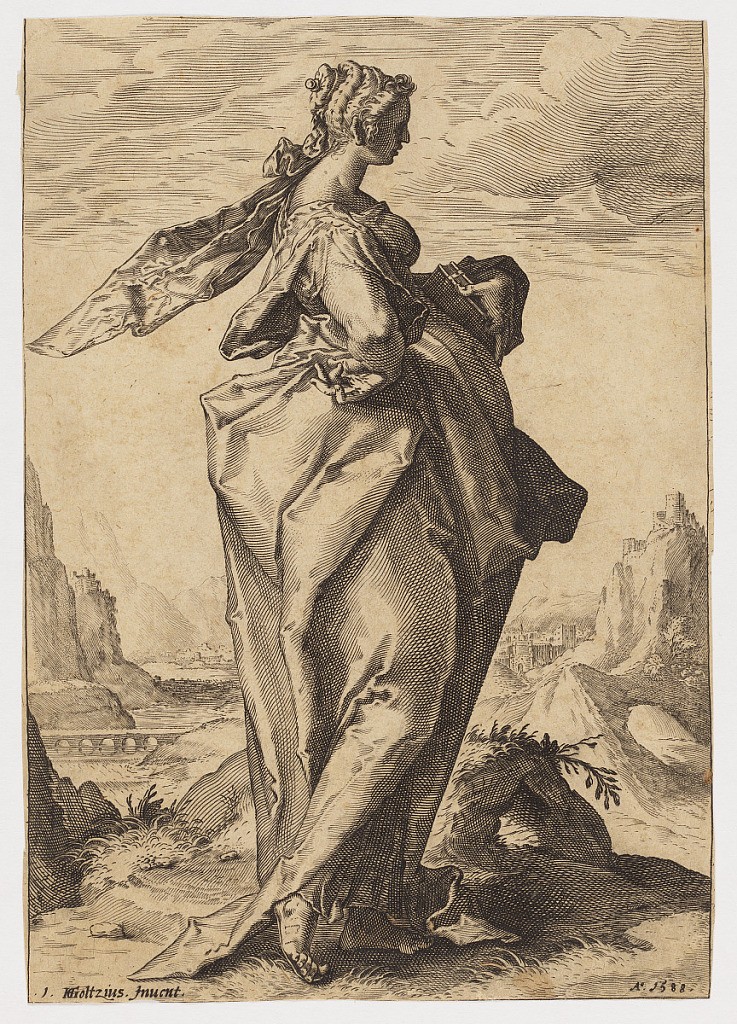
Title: Debora
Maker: Hendrik Goltzius, Netherlandish, 1558 – 1617
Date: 1588
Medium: Engraving
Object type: Print
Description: The old testament profect Debora, in profile facing right, in a landscape. She holds a book in her left hand, her right is at her waist.